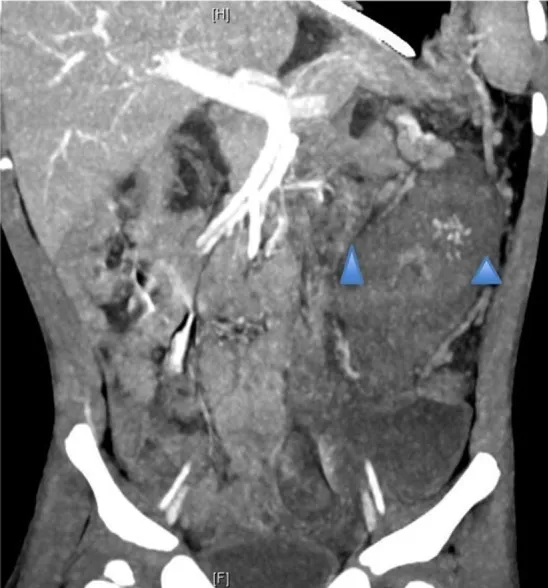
Abdominal CT with contrast. Marked bowel wall thickening of left colon (see blue arrows) extending from the distal transverse to the descending colon. There is an area of spared bowel in the mid descending colon. The thickened bowel is homogenous in attenuation, with relative hyper enhancement of the mucosa. There is abrupt transition between normal and abnormal bowel (shouldering). There is involvement of the serosa with multiple serosal nodules and infiltration of the pericolonic fat.
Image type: radiology (ct)